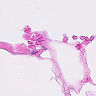
Metastatic tissue present: no